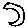
Label: moon